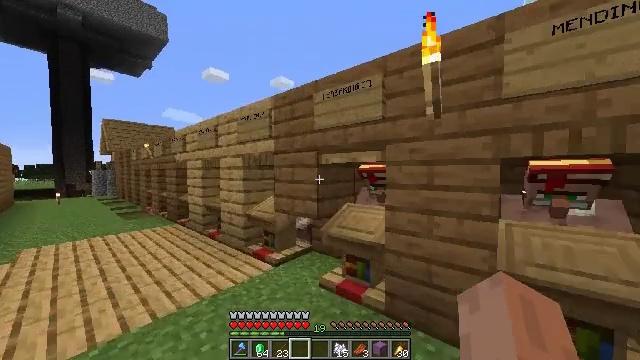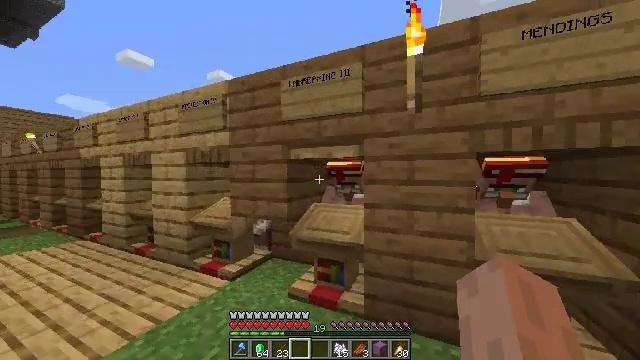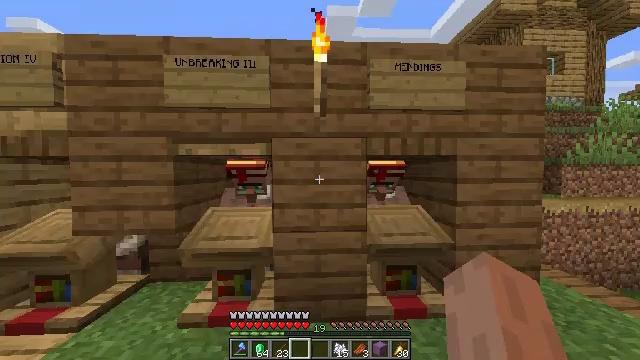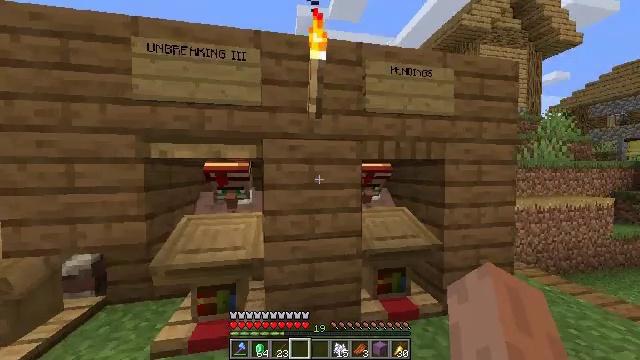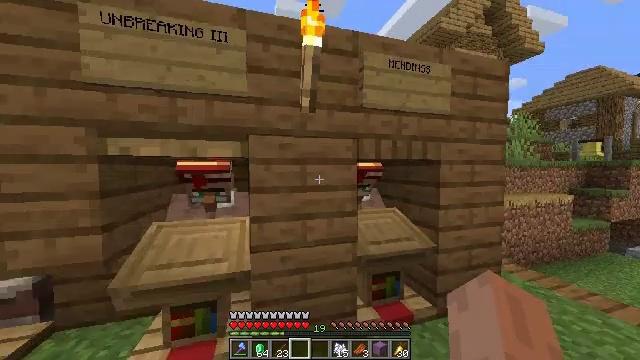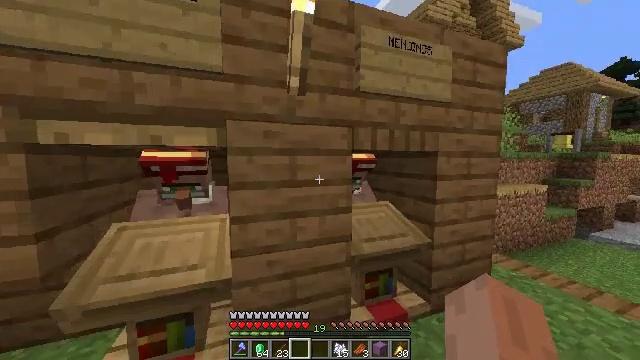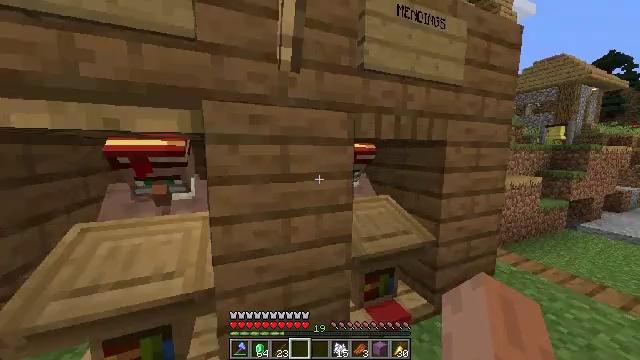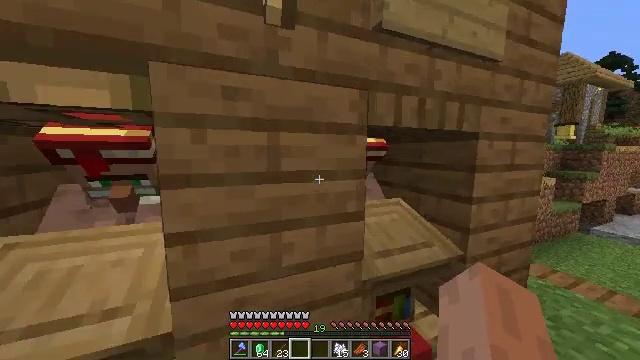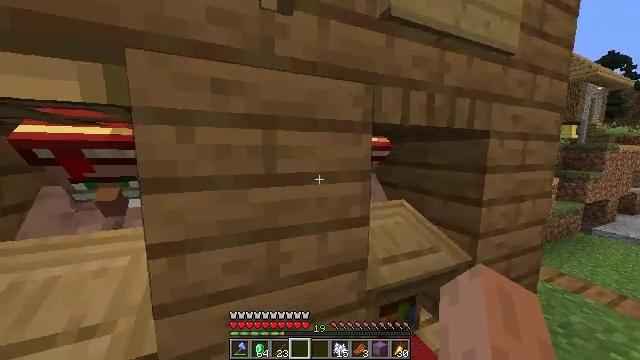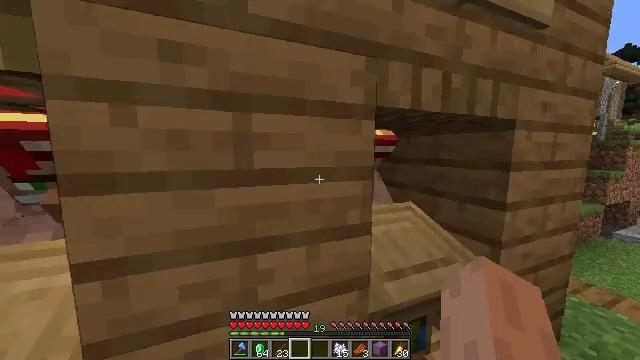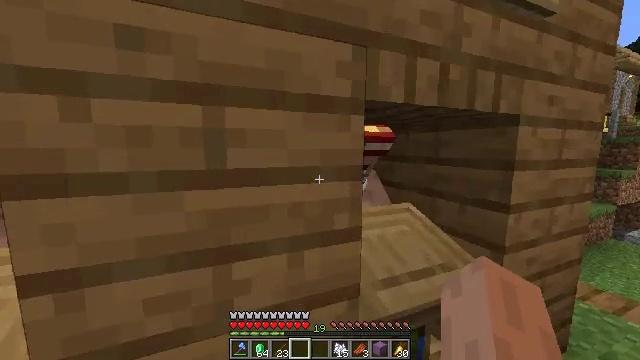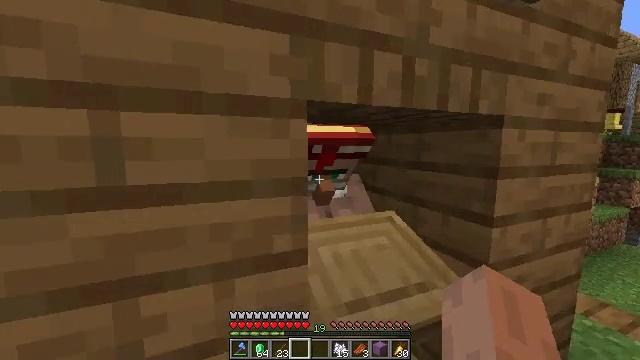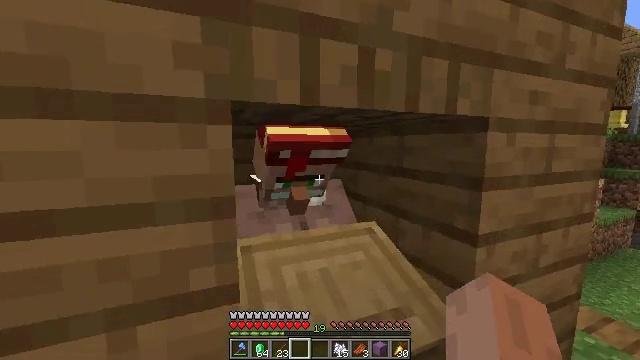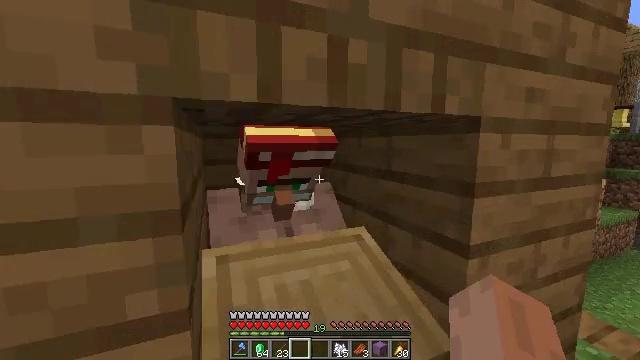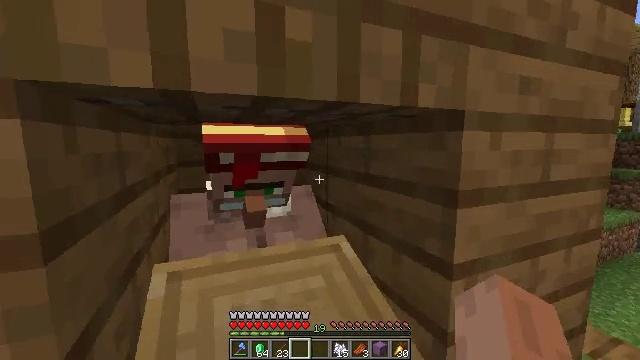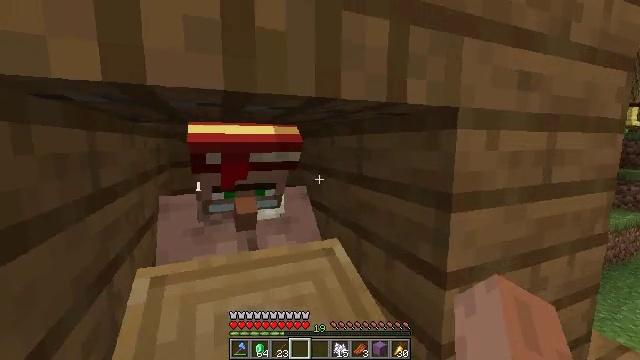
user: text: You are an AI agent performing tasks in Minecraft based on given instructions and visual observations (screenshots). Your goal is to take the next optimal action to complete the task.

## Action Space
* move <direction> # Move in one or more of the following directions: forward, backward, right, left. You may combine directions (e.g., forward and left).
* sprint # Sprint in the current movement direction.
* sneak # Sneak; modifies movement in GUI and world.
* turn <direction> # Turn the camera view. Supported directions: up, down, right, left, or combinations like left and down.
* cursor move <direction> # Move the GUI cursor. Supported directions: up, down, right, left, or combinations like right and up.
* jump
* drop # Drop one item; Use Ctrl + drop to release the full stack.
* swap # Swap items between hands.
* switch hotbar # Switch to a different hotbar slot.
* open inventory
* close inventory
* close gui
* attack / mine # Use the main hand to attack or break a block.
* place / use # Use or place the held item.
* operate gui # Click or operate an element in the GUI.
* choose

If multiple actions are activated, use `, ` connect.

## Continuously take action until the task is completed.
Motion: motion action
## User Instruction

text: Convert a book to an enchanted book using the enchanting table.
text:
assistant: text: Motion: move forward and move left, sprint, turn right
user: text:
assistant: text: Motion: move forward and move left, sprint, turn right
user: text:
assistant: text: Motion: move forward, turn right
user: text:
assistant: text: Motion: move forward, turn right
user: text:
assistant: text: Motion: move forward, turn right and down
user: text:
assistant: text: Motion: move forward, turn right and down
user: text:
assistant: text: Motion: move forward
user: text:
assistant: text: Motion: use / place
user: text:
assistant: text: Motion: move right, use / place
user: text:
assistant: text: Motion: move right, use / place
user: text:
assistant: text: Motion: move forward and move right
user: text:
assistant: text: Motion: move forward and move right
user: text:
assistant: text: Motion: move forward and move right
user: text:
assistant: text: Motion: move forward and move right
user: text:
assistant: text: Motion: use / place
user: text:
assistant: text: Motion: turn left, use / place
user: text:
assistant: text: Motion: turn left and up, use / place
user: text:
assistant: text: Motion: turn left
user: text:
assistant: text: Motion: turn left
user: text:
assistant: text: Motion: no_op
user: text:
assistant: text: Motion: no_op
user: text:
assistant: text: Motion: no_op
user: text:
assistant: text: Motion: use / place
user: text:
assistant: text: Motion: use / place
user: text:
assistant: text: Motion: use / place
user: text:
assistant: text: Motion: turn right
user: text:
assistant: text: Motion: no_op
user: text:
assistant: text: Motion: open gui
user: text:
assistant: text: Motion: no_op
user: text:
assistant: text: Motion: cursor move left and up